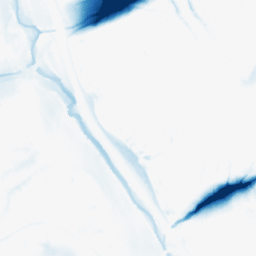
Category: morphological
Decomposition family: morphological_ellipse
Decomposition parameters: operation: closing
width: 50
height: 30
Upsampling method: regularized
Upsampling parameters: scale: 4
lambda_reg: 0.001
Upsampling scale: 4